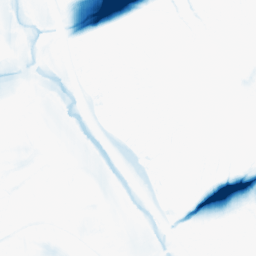
Category: morphological
Decomposition family: morphological_ellipse
Decomposition parameters: operation: closing
width: 50
height: 10
Upsampling method: quadratic
Upsampling parameters: scale: 2
Upsampling scale: 2